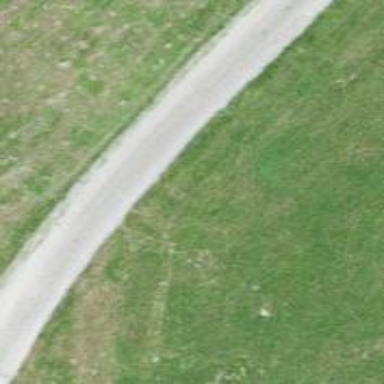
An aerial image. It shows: Gravel track with grade2 quality.